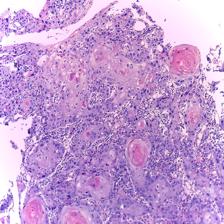
Diagnosis: OSCC